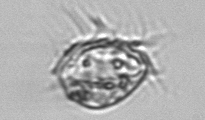
Label: Leegaardiella_ovalis